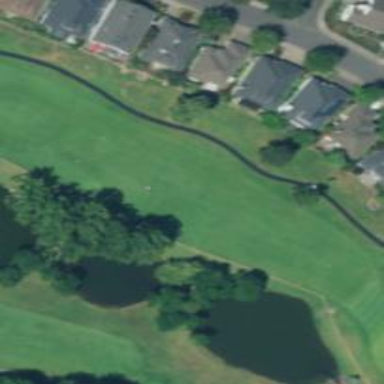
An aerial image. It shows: Golf hole.